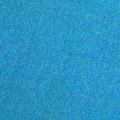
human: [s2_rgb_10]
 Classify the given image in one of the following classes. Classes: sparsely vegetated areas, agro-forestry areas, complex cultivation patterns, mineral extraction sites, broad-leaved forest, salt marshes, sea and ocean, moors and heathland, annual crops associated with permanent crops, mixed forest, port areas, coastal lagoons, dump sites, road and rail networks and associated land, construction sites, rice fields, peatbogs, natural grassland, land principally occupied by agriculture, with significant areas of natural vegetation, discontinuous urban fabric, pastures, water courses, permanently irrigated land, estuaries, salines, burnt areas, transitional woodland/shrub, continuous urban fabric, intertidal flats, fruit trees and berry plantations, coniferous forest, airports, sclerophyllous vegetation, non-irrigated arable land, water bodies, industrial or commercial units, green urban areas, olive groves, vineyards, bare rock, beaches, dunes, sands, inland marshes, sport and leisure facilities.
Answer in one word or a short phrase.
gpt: sea and ocean